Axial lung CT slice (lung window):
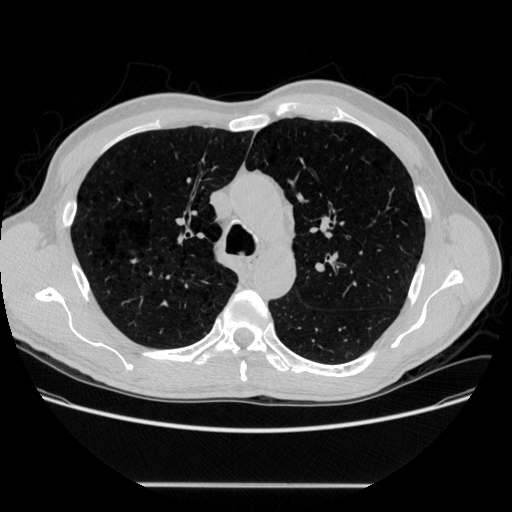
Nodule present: no